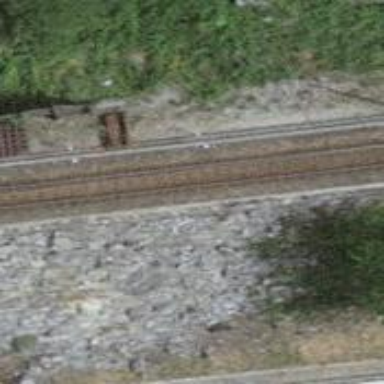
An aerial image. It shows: Narrow-gauge railway with single track. The railway is electrified with contact line.